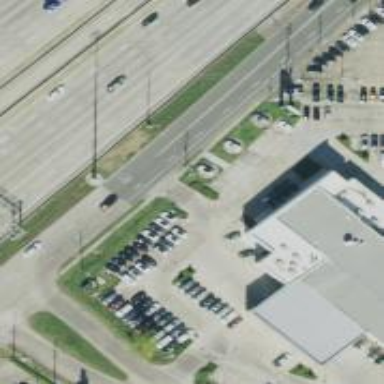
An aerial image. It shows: Asphalt highway with frontage road. The highway is classified as primary.